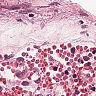
Metastatic tissue present: no